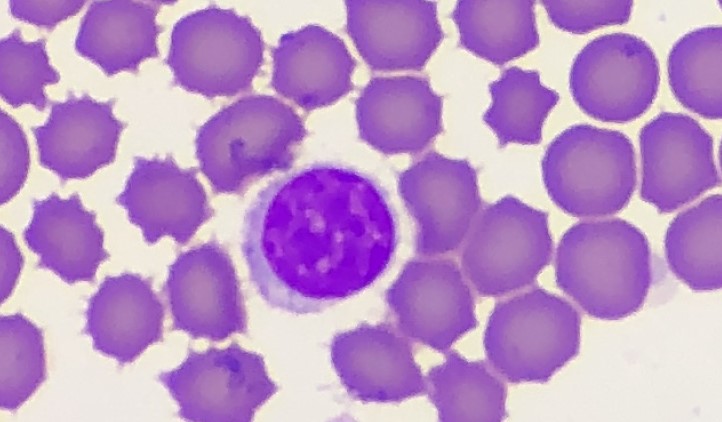
White blood cell type: Lymphocyte